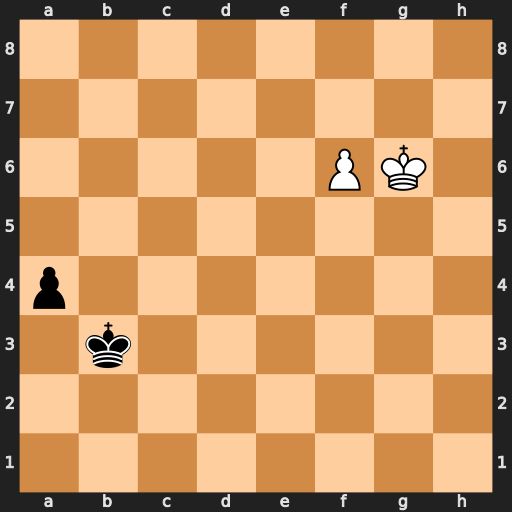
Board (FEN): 8/8/5PK1/8/p7/1k6/8/8
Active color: w
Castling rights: -
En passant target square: -
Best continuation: f7 a3 f8=Q